Question: I am writing a query against an advanced many-to-many table in my database. I call it an advanced table because it is a many-to-many table with and extra field. The table maps data between the fields table and the students table. The fields table holds potential fields that a student can used, kind of like a contact system (i.e. name, school, address, etc). The studentvalues table that I need to query against holds the field id, student id, and the field answer (i.e. studentid=1; fieldid=2; response=Dave Long).
So my table looks like this:

What I need to do is take a few passed in values and create a grouped accumulated report. I would like to do as much in the SQL as possible.
So that data that I have will be the group by field (a field id), the cumulative field (a field id) and I need to group the students by the group by field and then in each group count the amount of students in the cumulative fields.
So for example I have this data
'''
ID STUDENTID FIELDID RESPONSE
1 1 2 *(city)* Wallingford
2 1 3 *(state)* CT
3 2 2 *(city)* Wallingford
4 2 3 *(state)* CT
5 3 2 *(city)* Berlin
6 3 3 *(state)* CT
7 4 2 *(city)* Costa Mesa
8 4 3 *(state)* CA
'''
I am hoping to write one query that I can generate a report that looks like this:
'''
CA - 1 Student
Costa Mesa 1
CT - 3 Students
Berlin 1
Wallingford 2
'''
Is this possible to do with a single SQL statement or do I have to get all the groups and then loop over them?
Here is the code that I have gotten so far, but it doesn't give the proper stateSubtotal (the stateSubtotal is the same as the citySubtotal)
'''
SELECT state, count(state) AS stateSubtotal, city, count(city) AS citySubtotal
FROM(
SELECT s1.response AS city, s2.response AS state
FROM studentvalues s1
INNER JOIN studentvalues s2
ON s1.studentid = s2.studentid
WHERE s1.fieldid = 5
AND s2.fieldid = 6
) t
GROUP BY city, state
'''
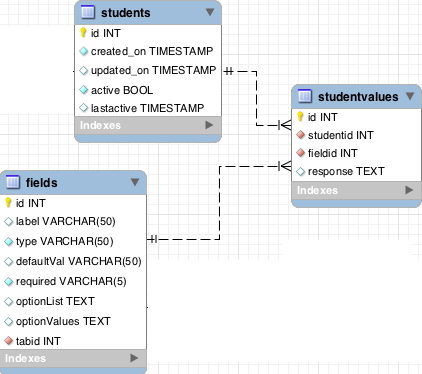
Answer: So to make a table that looks like that, I would assume something like
'''
State StateSubtotal City CitySubtotal
CA 1 Costa Mesa 1
CT 3 Berlin 1
CT 3 Wallingford 2
'''
Would be what you want. We can't just group on Response, since if you had a student answer LA for city, and another student that responds LA for state (Louisiana) they would add. Also, if the same city is in different states, we need to first lay out the association between a city and a state by joining on the student id.
edit - indeed, flawed first approach. The different aggregates need different groupings, so really, one select per aggregation is required. This gives the right result but it's ugly and I bet it could be improved on. If you were on SQL Server I would think a CTE would help but that's not an option.
'''
select t2.stateAbb, stateSubtotal, t2.city, t2.citySubtotal from
(
select city, count(city) as citySubTotal, stateAbb from (
select s1.Response as city, s2.Response as StateAbb
from aaa s1 inner join aaa s2 on s1.studentId = s2.studentId
where s1.fieldId = 2 and s2.fieldId=3
) t1
group by city, stateabb
) t2 inner join (
select stateAbb, count(stateabb) as stateSubTotal from (
select s1.Response as city, s2.Response as StateAbb
from aaa s1 inner join aaa s2 on s1.studentId = s2.studentId
where s1.fieldId = 2 and s2.fieldId=3
) t3
group by stateabb
) t4 on t2.stateabb = t4.stateabb
'''